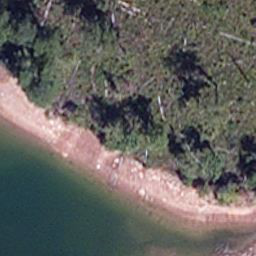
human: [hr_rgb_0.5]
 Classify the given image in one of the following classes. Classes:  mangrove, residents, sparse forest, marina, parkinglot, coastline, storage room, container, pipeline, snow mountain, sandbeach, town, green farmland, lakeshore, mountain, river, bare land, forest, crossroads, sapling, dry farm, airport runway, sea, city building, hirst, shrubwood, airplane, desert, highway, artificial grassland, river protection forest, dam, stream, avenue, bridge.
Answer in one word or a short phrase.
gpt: lakeshore